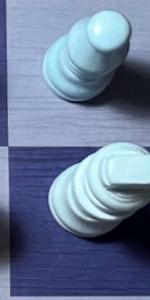
Label: King_White